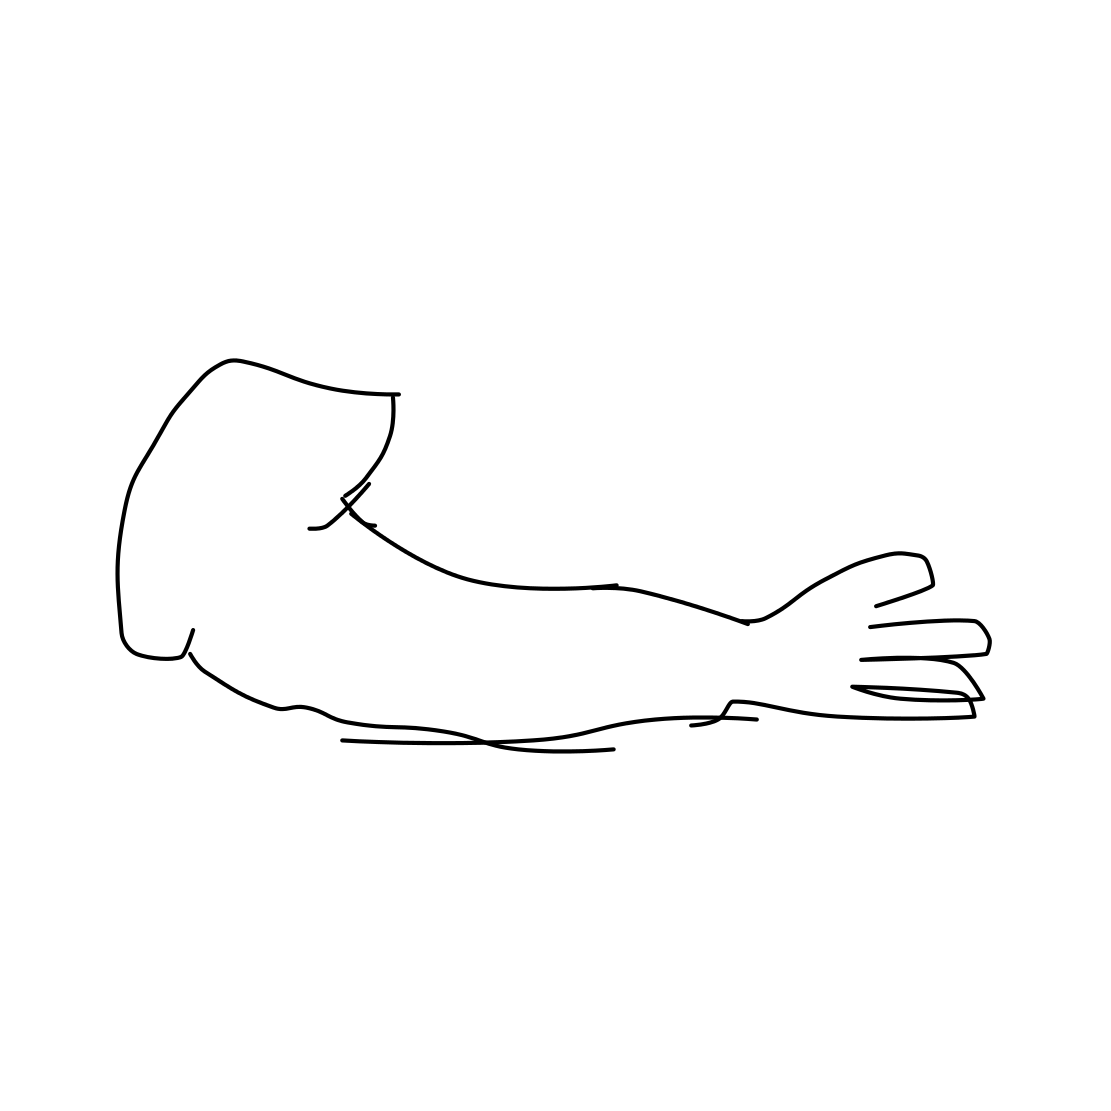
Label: arm